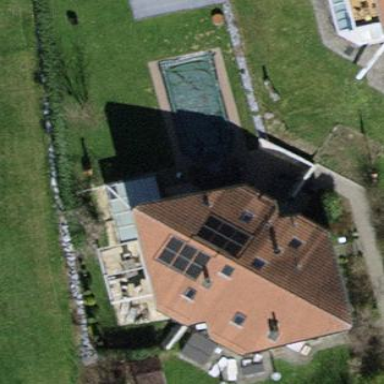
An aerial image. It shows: Building with pitched roof.